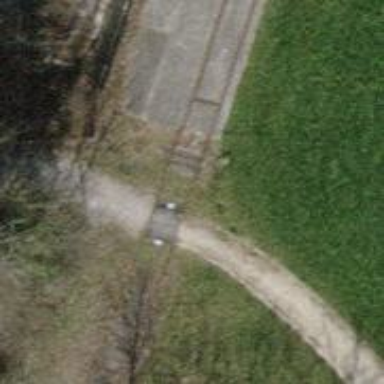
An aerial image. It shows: Railway level crossing.